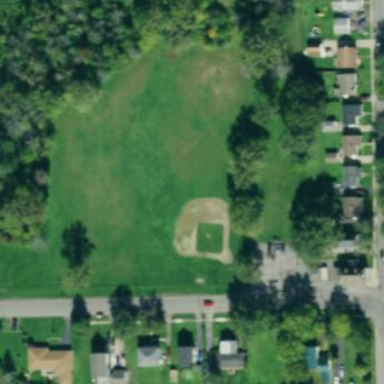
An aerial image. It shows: Baseball pitch for leisure land.